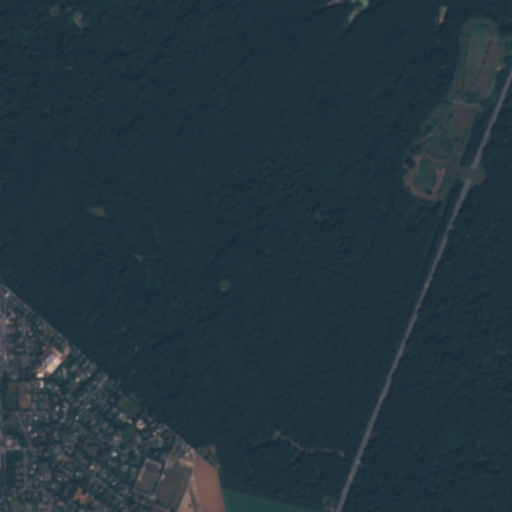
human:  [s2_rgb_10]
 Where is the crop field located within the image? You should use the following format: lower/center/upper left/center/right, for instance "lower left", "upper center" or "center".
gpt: The crop field is located in the lower center of the image.
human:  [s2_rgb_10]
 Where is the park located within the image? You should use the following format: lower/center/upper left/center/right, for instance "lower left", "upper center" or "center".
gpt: The park is located in the lower left of the image.
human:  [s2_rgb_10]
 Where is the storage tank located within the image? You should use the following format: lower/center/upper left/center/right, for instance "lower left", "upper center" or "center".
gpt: The storage tank is located in the lower center of the image.
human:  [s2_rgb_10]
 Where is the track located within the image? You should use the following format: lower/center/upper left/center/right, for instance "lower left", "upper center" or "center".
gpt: The track is located in the center left of the image.
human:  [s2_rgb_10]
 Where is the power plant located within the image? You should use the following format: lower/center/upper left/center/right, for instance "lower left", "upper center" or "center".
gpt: There is no power plant in the image.